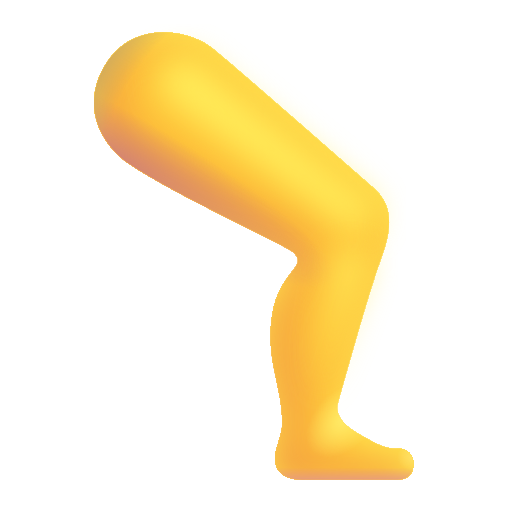
leg color default